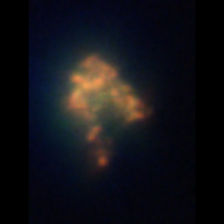
Taxon: Unknown_detritus
Group: Unknown